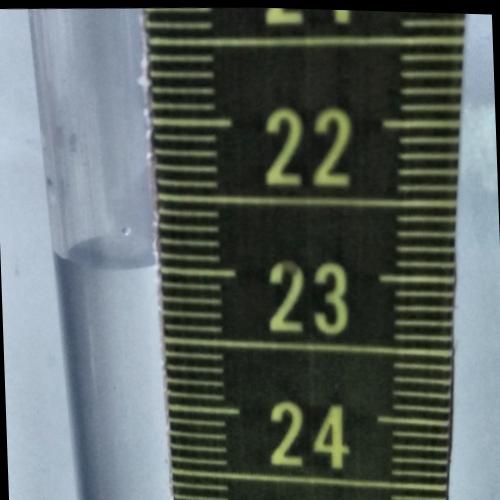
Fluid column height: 23.0 cm